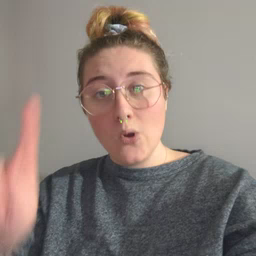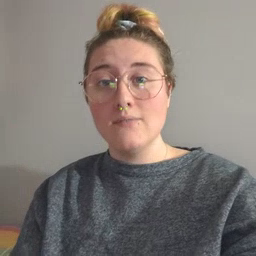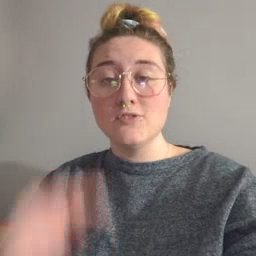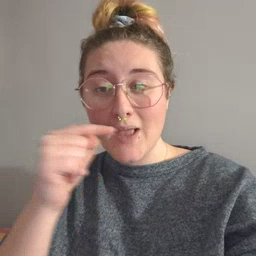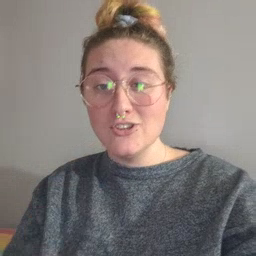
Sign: toothbrush